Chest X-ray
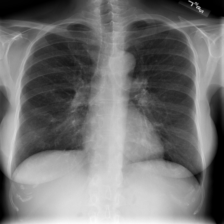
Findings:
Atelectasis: negative
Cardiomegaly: negative
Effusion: negative
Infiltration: positive
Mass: negative
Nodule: negative
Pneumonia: negative
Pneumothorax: negative
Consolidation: negative
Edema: negative
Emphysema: negative
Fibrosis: negative
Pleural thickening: negative
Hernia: negative